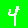
Digit: 4